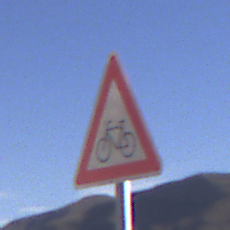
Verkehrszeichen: RadverkehrRechts
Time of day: Midday
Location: Outdoor (Nature)
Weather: Clear
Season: NotSpecified
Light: Natural